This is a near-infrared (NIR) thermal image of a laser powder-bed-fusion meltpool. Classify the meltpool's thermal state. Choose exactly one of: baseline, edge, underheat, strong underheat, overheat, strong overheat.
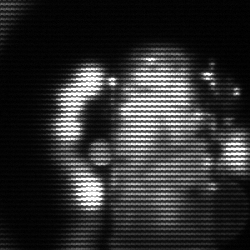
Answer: strong underheat